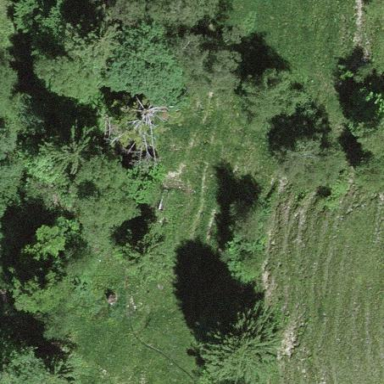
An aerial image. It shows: Forest area.